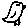
Label: bird